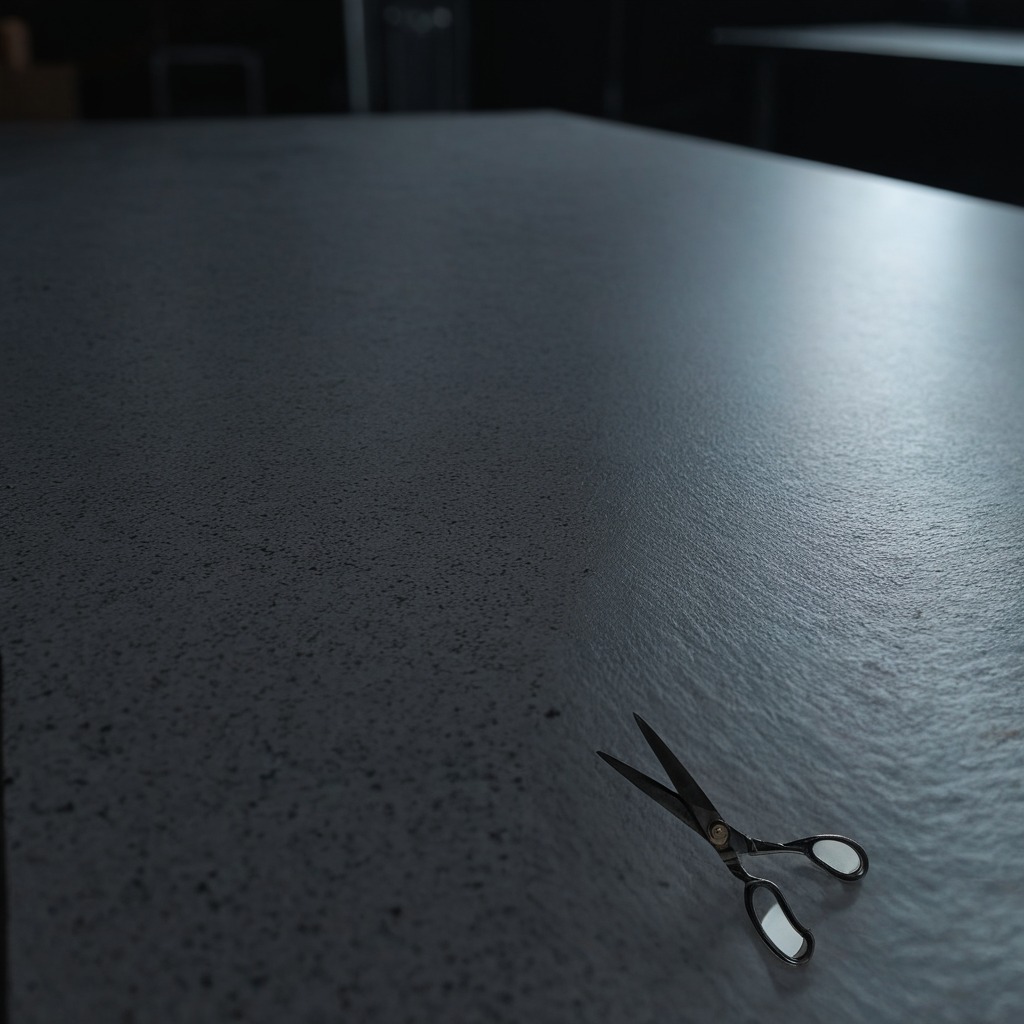
A scissor is lying on the clean granite table inside a workshop at night.